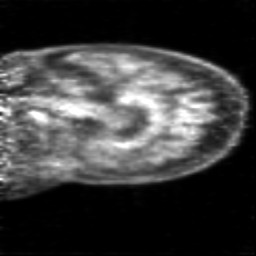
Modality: PET
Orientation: sagittal
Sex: female
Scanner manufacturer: siemens